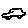
Label: car